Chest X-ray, AP view. Patient: 66 years old, sex M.
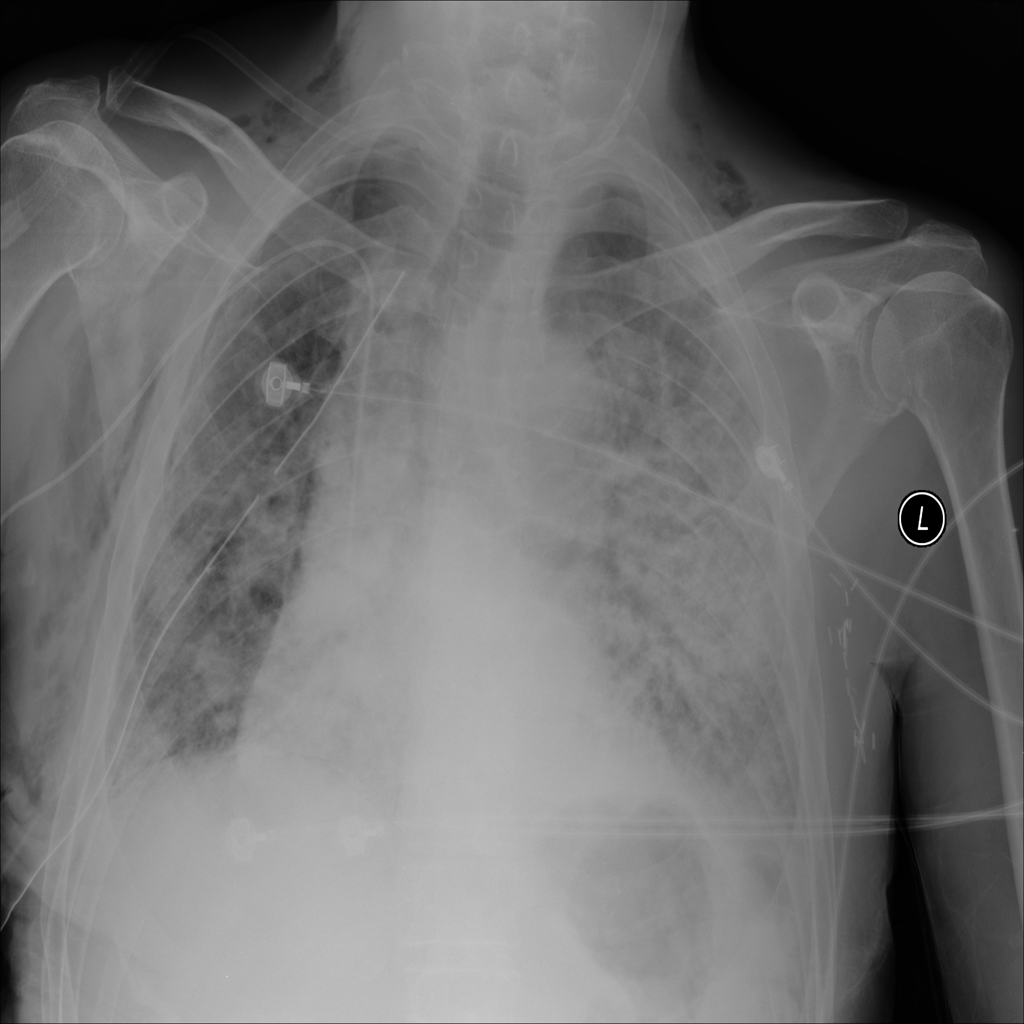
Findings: Emphysema